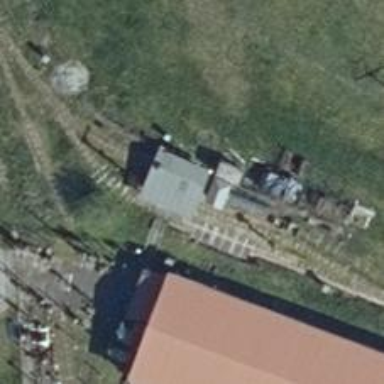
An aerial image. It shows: Narrow-gauge railway siding used for service purposes.